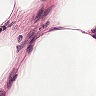
Metastatic tissue present: no